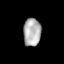
Tissue: lung
Cell type: Epithelial cells
Senescence score: 0.1486
Nuclear area (px): 481
Mean DAPI intensity: 175.696